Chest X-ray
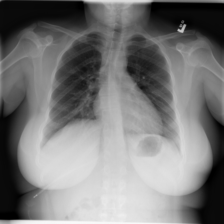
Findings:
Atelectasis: negative
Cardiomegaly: negative
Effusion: negative
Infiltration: negative
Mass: negative
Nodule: negative
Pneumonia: negative
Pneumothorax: negative
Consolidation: negative
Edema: negative
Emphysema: negative
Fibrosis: negative
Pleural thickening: negative
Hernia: negative